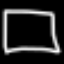
Label: square